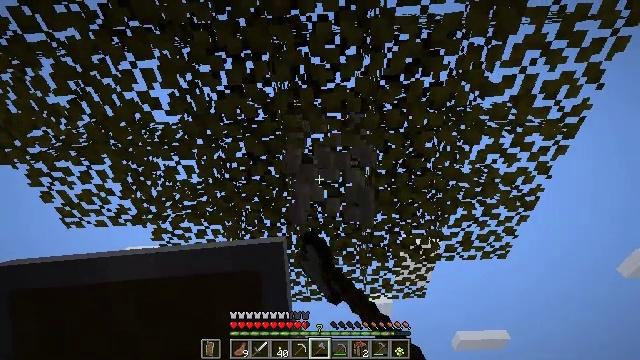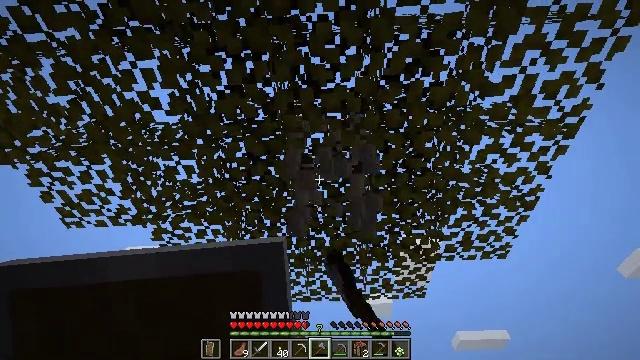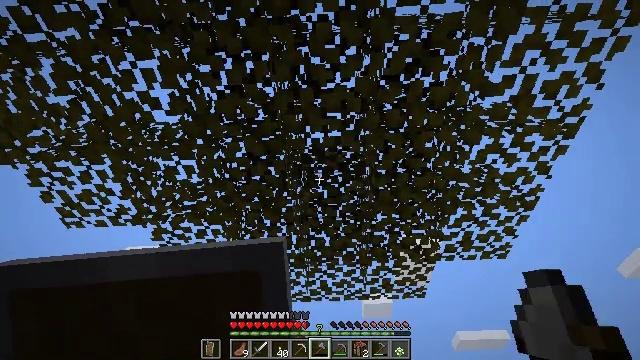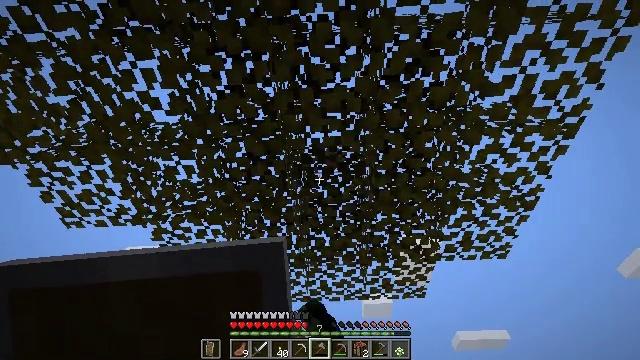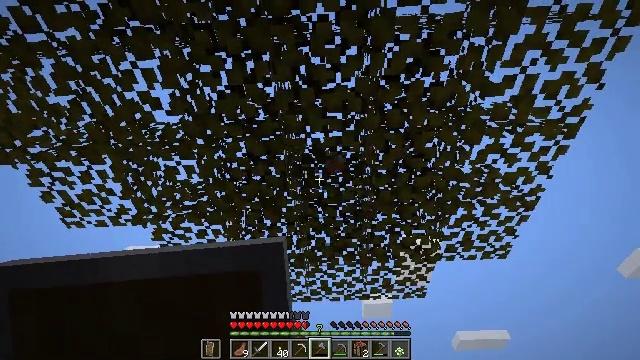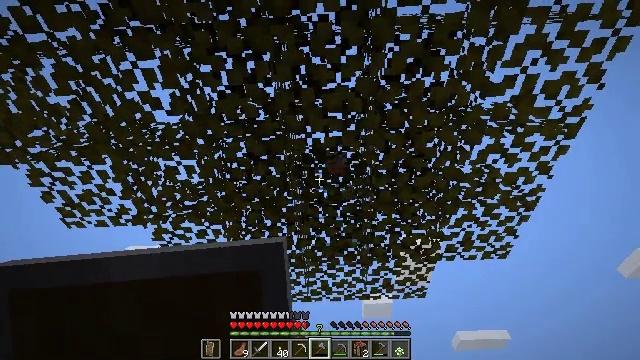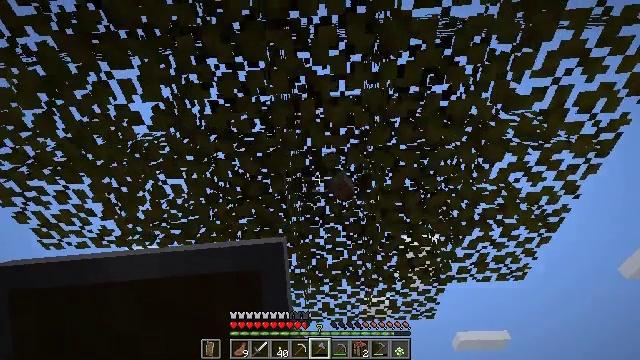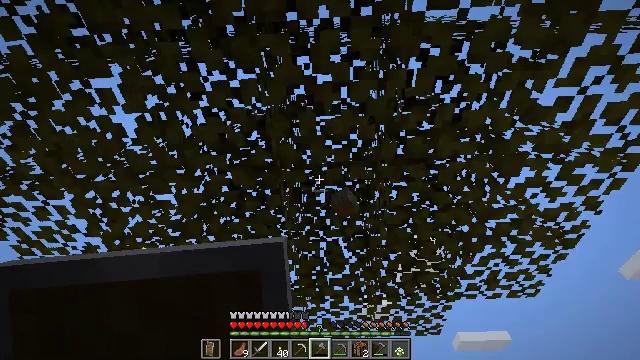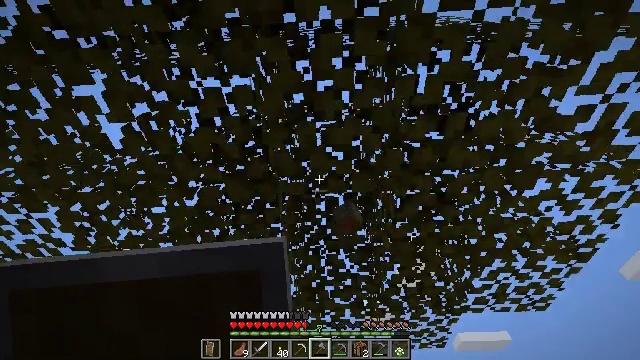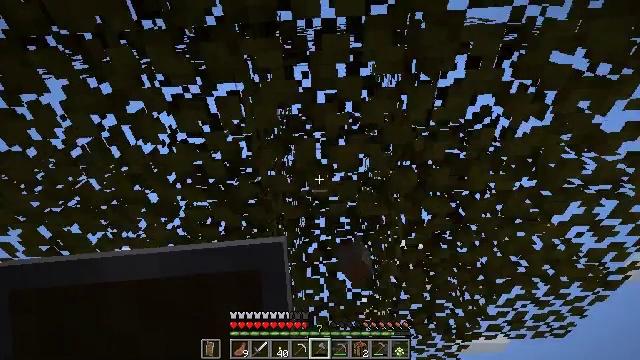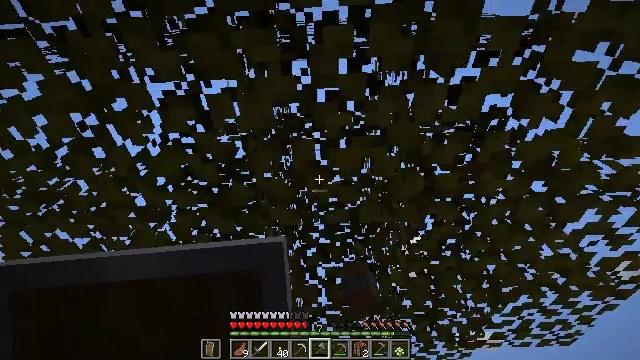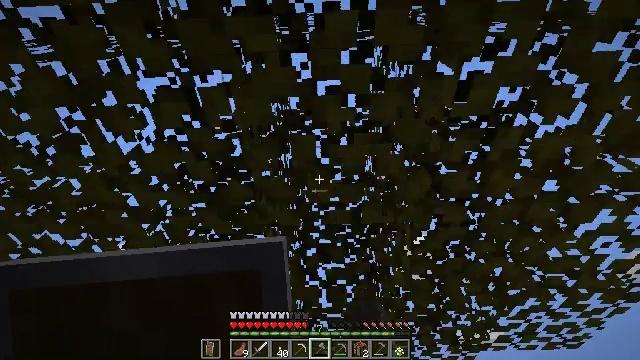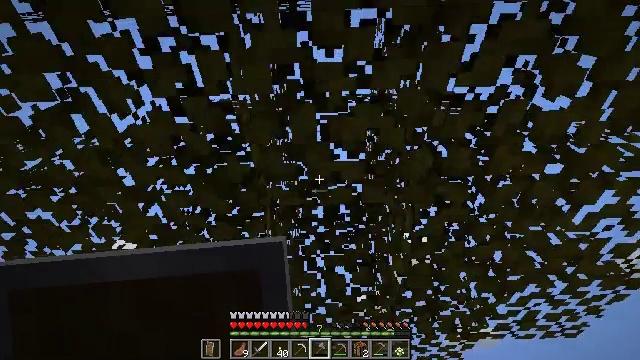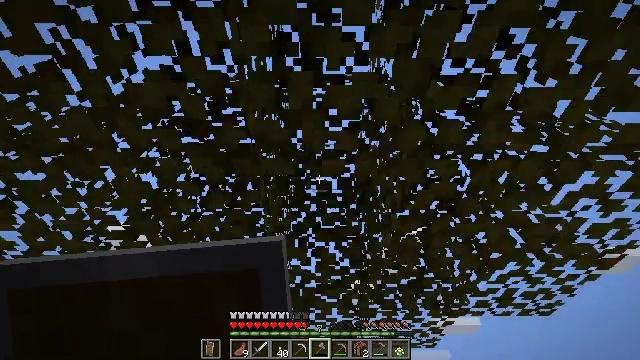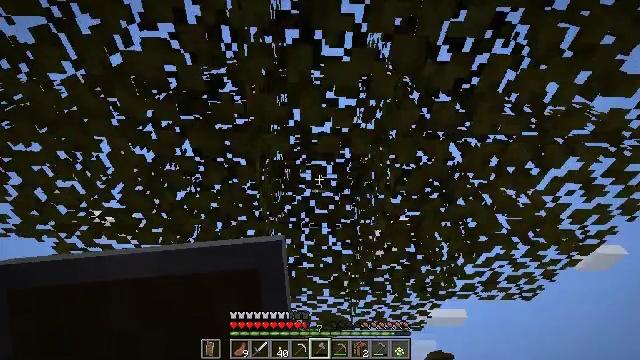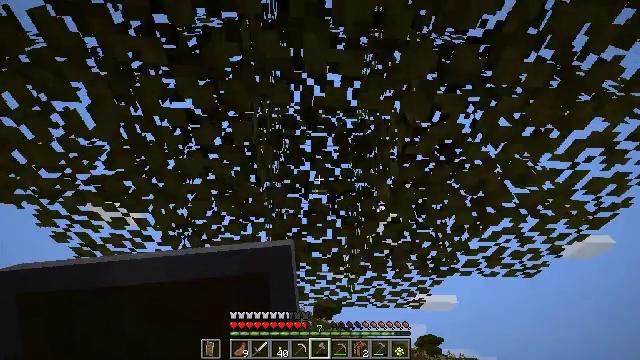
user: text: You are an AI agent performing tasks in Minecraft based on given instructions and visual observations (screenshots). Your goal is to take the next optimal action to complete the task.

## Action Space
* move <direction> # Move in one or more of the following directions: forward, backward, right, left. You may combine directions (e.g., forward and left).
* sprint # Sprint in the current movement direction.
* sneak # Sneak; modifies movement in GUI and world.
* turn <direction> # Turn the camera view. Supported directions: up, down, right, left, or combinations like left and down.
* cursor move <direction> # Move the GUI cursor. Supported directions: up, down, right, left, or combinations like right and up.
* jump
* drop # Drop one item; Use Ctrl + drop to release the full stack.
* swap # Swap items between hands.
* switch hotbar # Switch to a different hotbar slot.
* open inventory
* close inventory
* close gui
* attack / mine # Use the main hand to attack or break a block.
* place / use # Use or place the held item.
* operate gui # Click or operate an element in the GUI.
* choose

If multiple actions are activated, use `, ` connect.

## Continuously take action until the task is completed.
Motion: motion action
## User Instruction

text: Harvest the acacia log from the forest.
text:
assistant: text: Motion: attack / mine
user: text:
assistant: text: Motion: attack / mine
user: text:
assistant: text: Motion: attack / mine
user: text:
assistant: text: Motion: move forward, attack / mine
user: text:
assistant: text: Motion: move forward, attack / mine
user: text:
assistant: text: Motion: move forward, jump
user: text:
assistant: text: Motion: move forward, jump
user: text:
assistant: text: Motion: move forward, jump
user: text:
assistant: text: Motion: move forward, jump
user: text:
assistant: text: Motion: move forward, jump
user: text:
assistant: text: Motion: move forward, jump
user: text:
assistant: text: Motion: move forward
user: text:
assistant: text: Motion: move forward, turn right and down
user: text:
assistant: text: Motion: move forward, turn right and down
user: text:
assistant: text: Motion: move forward, turn right and down
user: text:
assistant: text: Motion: move forward and move right
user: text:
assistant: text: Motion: move forward and move right
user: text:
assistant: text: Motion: move forward and move right, turn down
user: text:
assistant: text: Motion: move forward and move right, turn left and down
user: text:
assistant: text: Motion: move forward, turn left and down
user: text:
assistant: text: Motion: move forward, turn left and down
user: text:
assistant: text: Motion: move forward, turn left and down
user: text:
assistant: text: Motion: move forward, turn left and down
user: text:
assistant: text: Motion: move forward, turn left and down
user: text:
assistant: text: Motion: turn down
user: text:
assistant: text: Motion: no_op
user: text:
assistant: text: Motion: no_op
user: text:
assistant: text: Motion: no_op
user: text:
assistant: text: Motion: no_op
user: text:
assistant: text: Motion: turn down